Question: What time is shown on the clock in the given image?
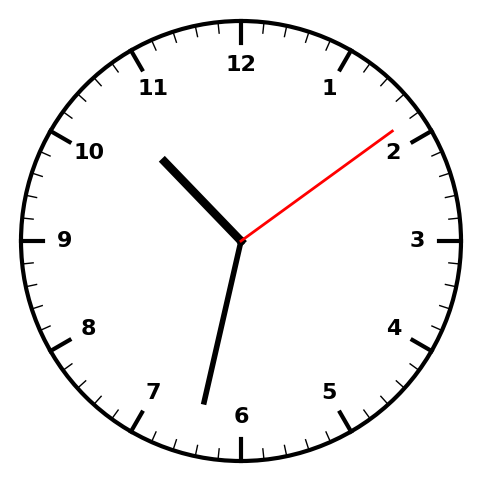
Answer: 10:32:09